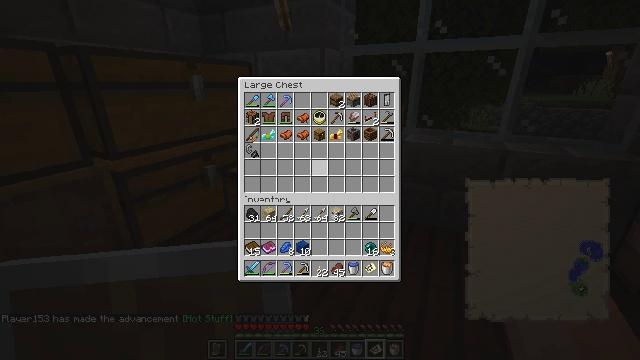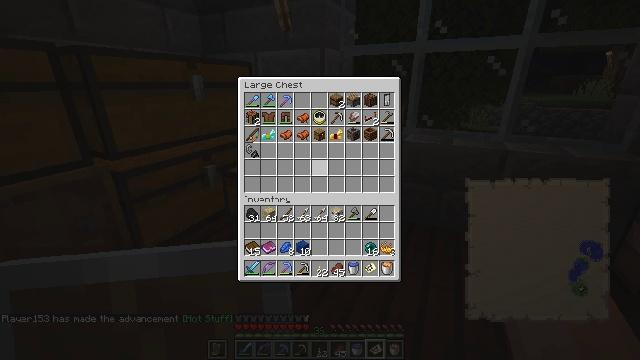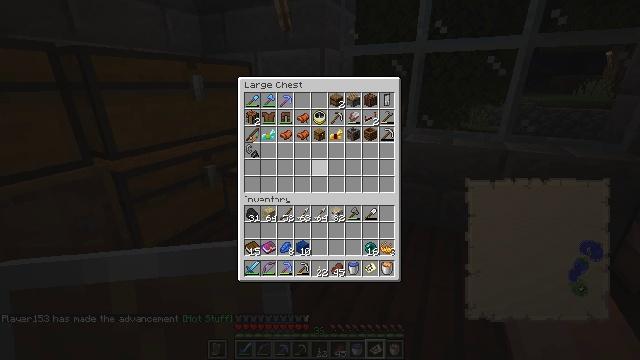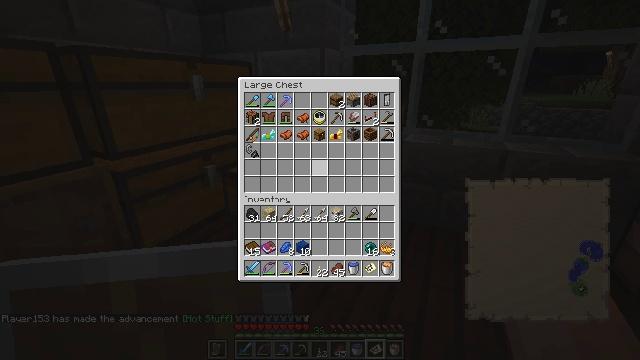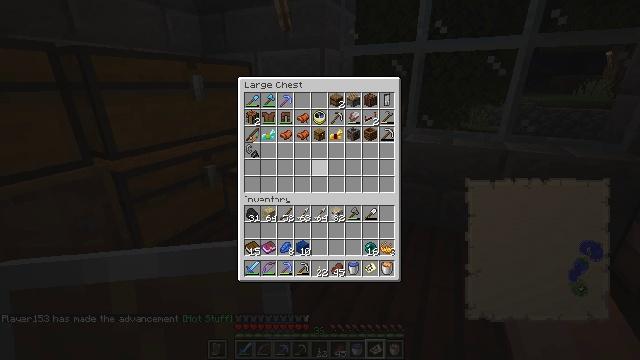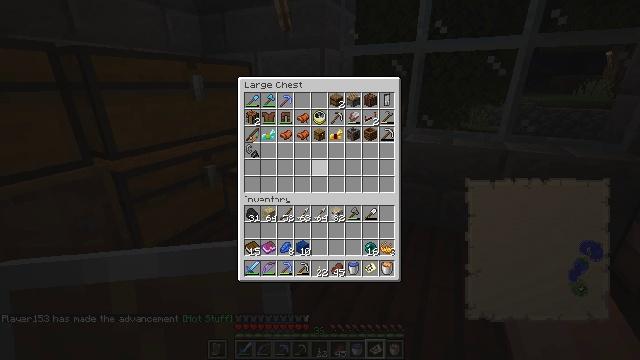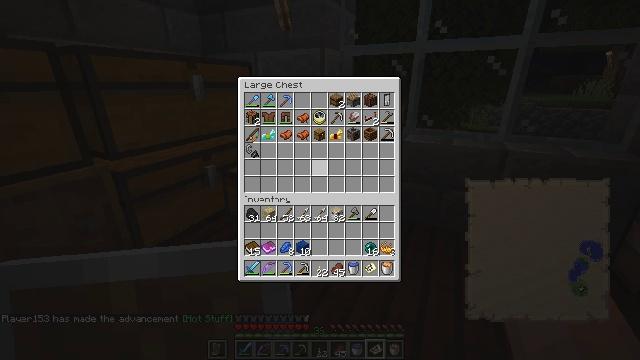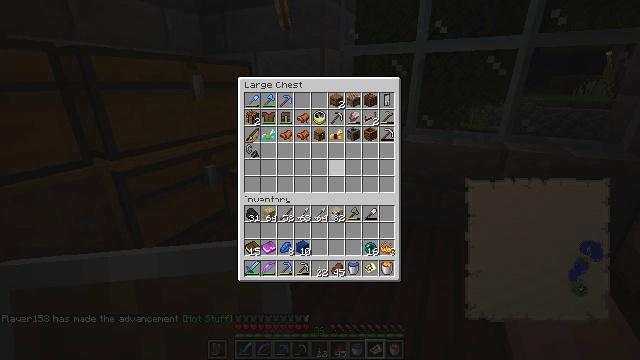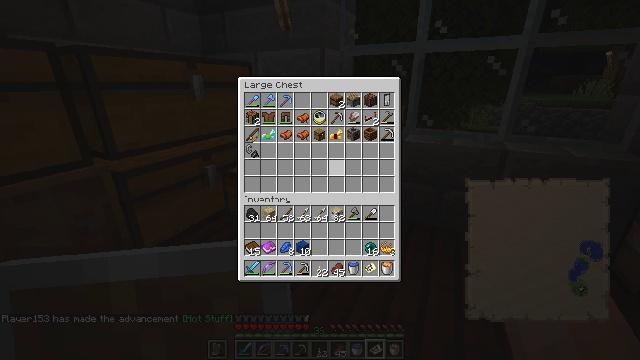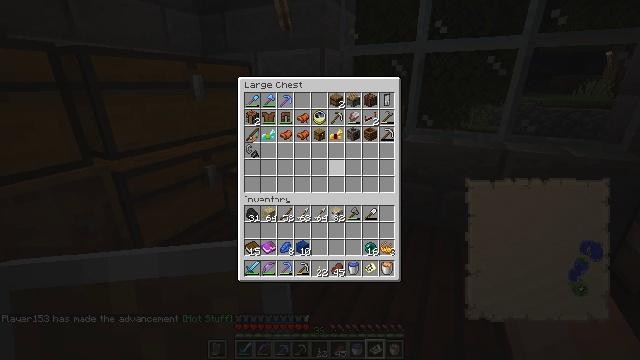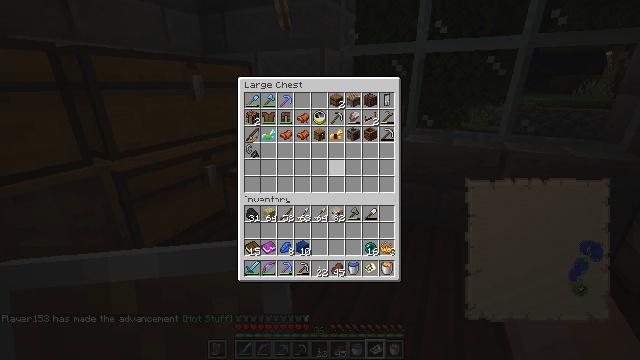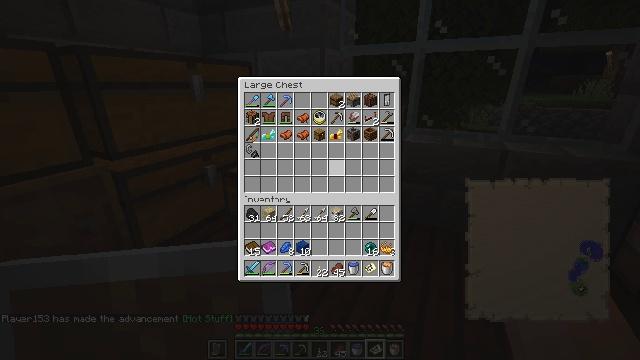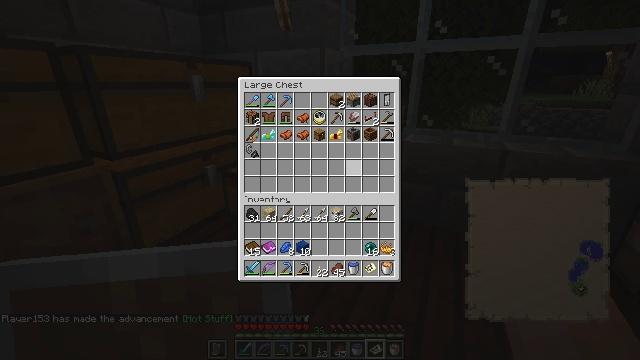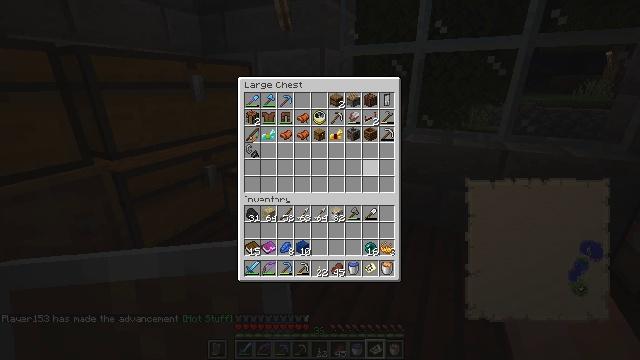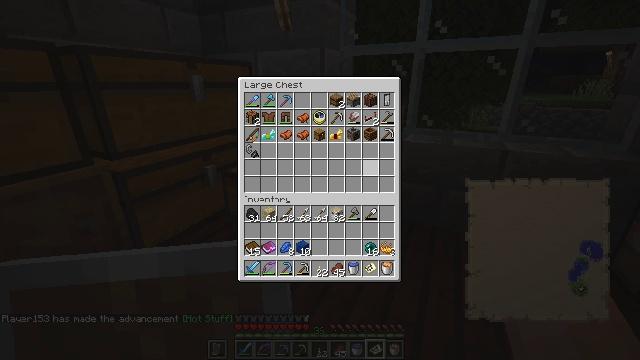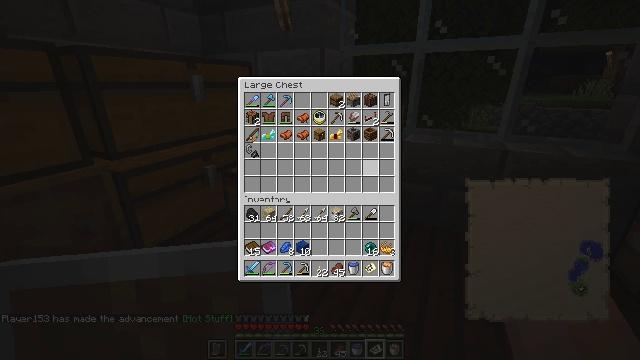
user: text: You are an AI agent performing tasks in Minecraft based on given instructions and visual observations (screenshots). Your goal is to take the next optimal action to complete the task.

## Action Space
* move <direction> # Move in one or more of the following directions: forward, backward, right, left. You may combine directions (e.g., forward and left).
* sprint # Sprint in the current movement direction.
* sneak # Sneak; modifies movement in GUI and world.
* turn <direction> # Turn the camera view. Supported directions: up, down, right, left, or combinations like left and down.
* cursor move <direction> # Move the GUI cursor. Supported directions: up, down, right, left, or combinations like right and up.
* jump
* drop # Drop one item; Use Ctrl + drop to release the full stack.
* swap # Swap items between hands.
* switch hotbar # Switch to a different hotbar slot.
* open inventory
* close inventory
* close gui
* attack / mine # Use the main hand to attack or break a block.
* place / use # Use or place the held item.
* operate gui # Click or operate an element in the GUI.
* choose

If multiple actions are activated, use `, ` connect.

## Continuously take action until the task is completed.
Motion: motion action
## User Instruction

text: Arrange iron ingots in a U-shape to craft a cauldron.
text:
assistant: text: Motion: no_op
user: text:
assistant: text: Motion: no_op
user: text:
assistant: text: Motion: no_op
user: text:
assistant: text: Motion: no_op
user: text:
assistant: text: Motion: no_op
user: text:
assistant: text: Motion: no_op
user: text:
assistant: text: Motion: no_op
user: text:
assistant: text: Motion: no_op
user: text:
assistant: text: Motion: no_op
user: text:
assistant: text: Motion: no_op
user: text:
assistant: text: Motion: cursor move right
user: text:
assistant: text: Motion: no_op
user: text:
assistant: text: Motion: cursor move right
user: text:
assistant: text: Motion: cursor move right
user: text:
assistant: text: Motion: no_op
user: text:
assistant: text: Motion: no_op
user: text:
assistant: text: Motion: no_op
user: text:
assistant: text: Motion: no_op
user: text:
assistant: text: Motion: no_op
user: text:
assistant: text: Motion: no_op
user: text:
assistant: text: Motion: no_op
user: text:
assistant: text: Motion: no_op
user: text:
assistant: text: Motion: no_op
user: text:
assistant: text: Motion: no_op
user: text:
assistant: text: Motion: cursor move up
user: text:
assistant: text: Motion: cursor move left and up
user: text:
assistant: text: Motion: no_op
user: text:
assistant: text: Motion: no_op
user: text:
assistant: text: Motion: no_op
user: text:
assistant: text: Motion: no_op